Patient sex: M
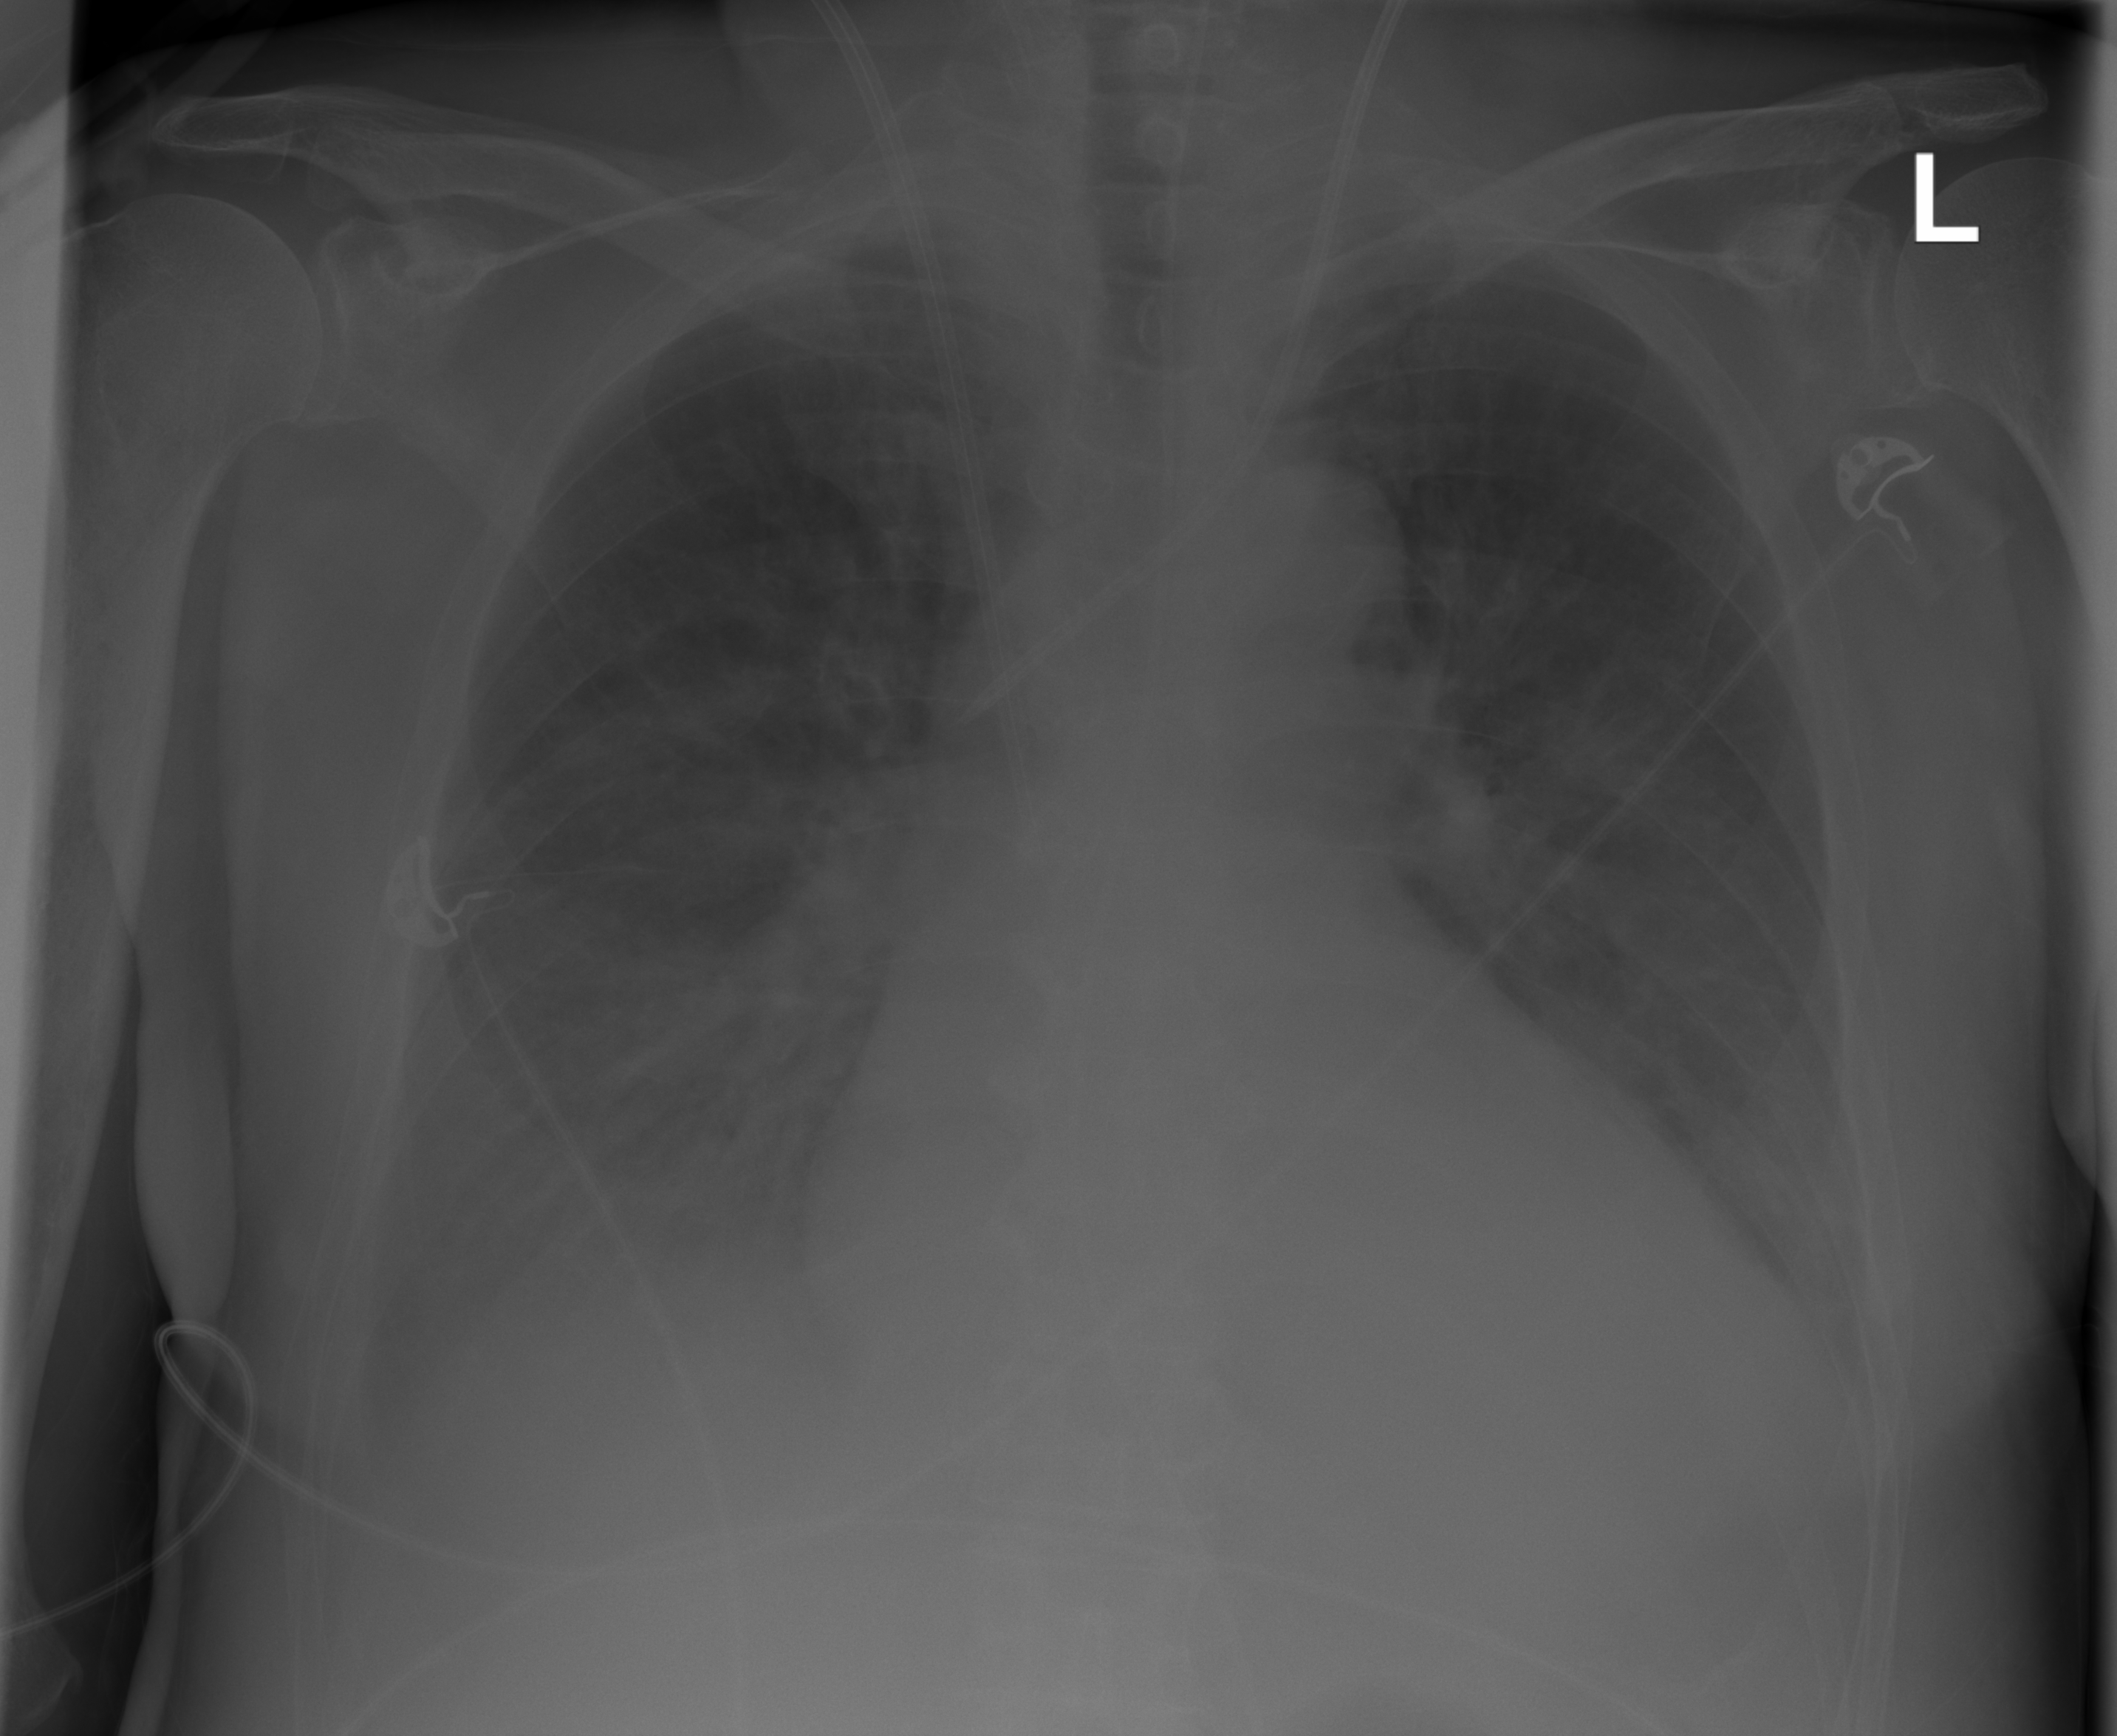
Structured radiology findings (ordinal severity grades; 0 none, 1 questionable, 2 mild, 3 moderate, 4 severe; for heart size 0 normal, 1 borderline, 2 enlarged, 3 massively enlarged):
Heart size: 2
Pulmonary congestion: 2
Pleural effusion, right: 2
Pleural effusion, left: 2
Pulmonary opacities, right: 2
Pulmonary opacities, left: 2
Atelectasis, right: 2
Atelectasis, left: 2